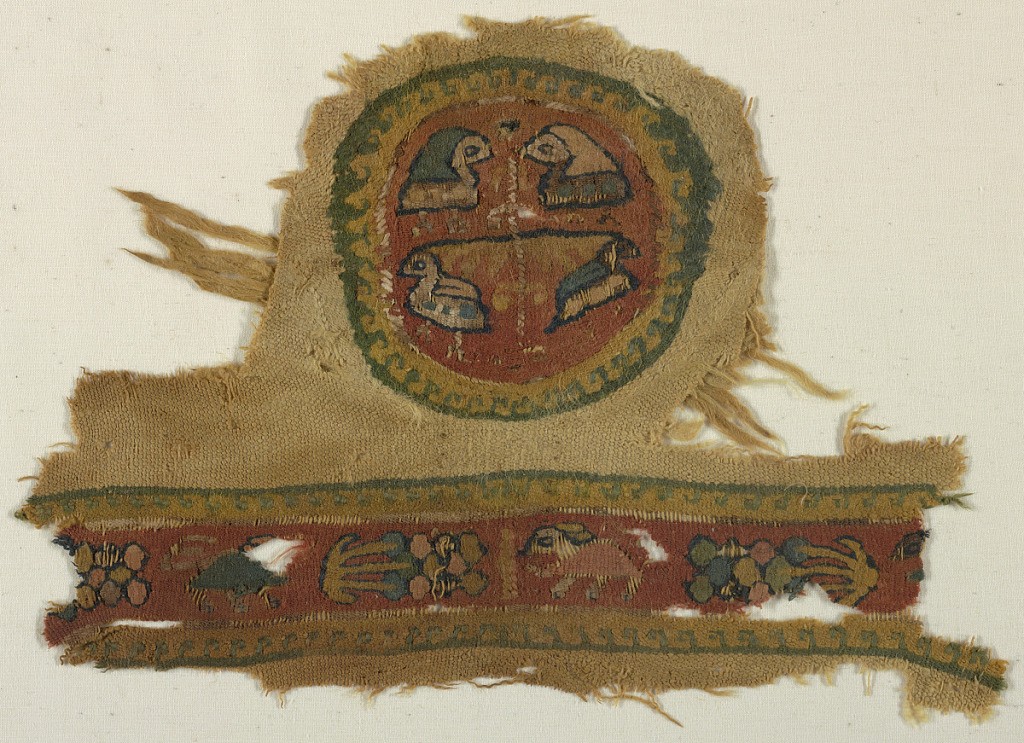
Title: Fragment
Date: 600–899
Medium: linen, wool Technique: plain weave with discontinuous wefts (slit tapestry), with eccentric wefts and wrapping. In weft-faced plain weave fabric.
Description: Plain natural wool fabric in weft-faced plain weave, patterned by a tapestry roundel above a border or band. The roundel shows four birds on a red ground surrounded by a hooked or wave-like narrow border. The section of the band contains plant forms alternating with rabbits (?) on a red ground.